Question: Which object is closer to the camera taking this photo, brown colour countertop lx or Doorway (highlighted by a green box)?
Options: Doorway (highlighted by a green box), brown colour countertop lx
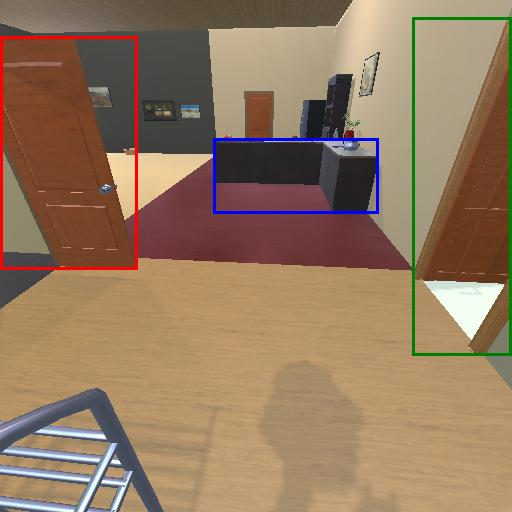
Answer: Doorway (highlighted by a green box)